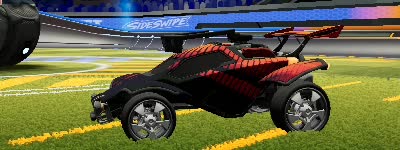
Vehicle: octane